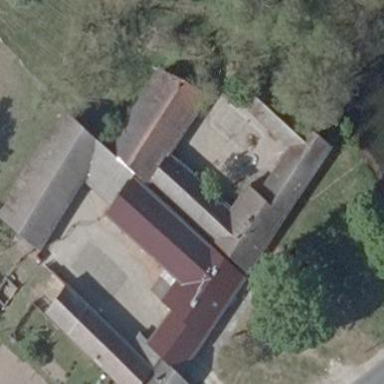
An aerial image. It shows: Building.